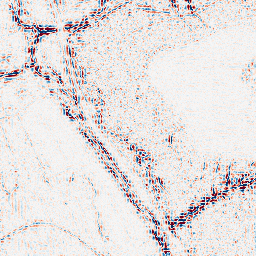
Category: wavelet
Decomposition family: wavelet_biorthogonal
Decomposition parameters: wavelet: bior5.5
level: 2
Upsampling method: sinc_blackman
Upsampling parameters: scale: 2
kernel_size: 16
Upsampling scale: 2